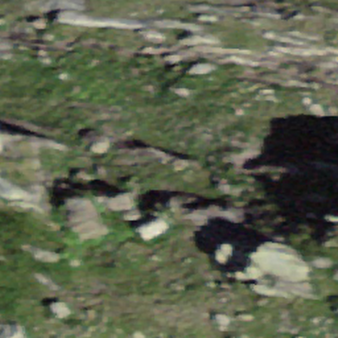
Label: bouldering_area